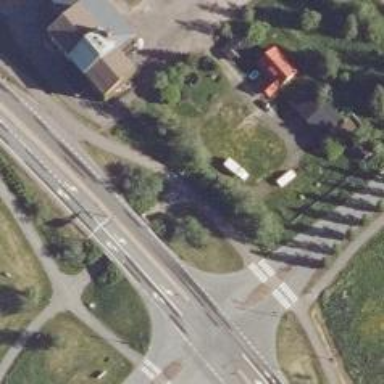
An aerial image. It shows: Cycleway.